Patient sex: F
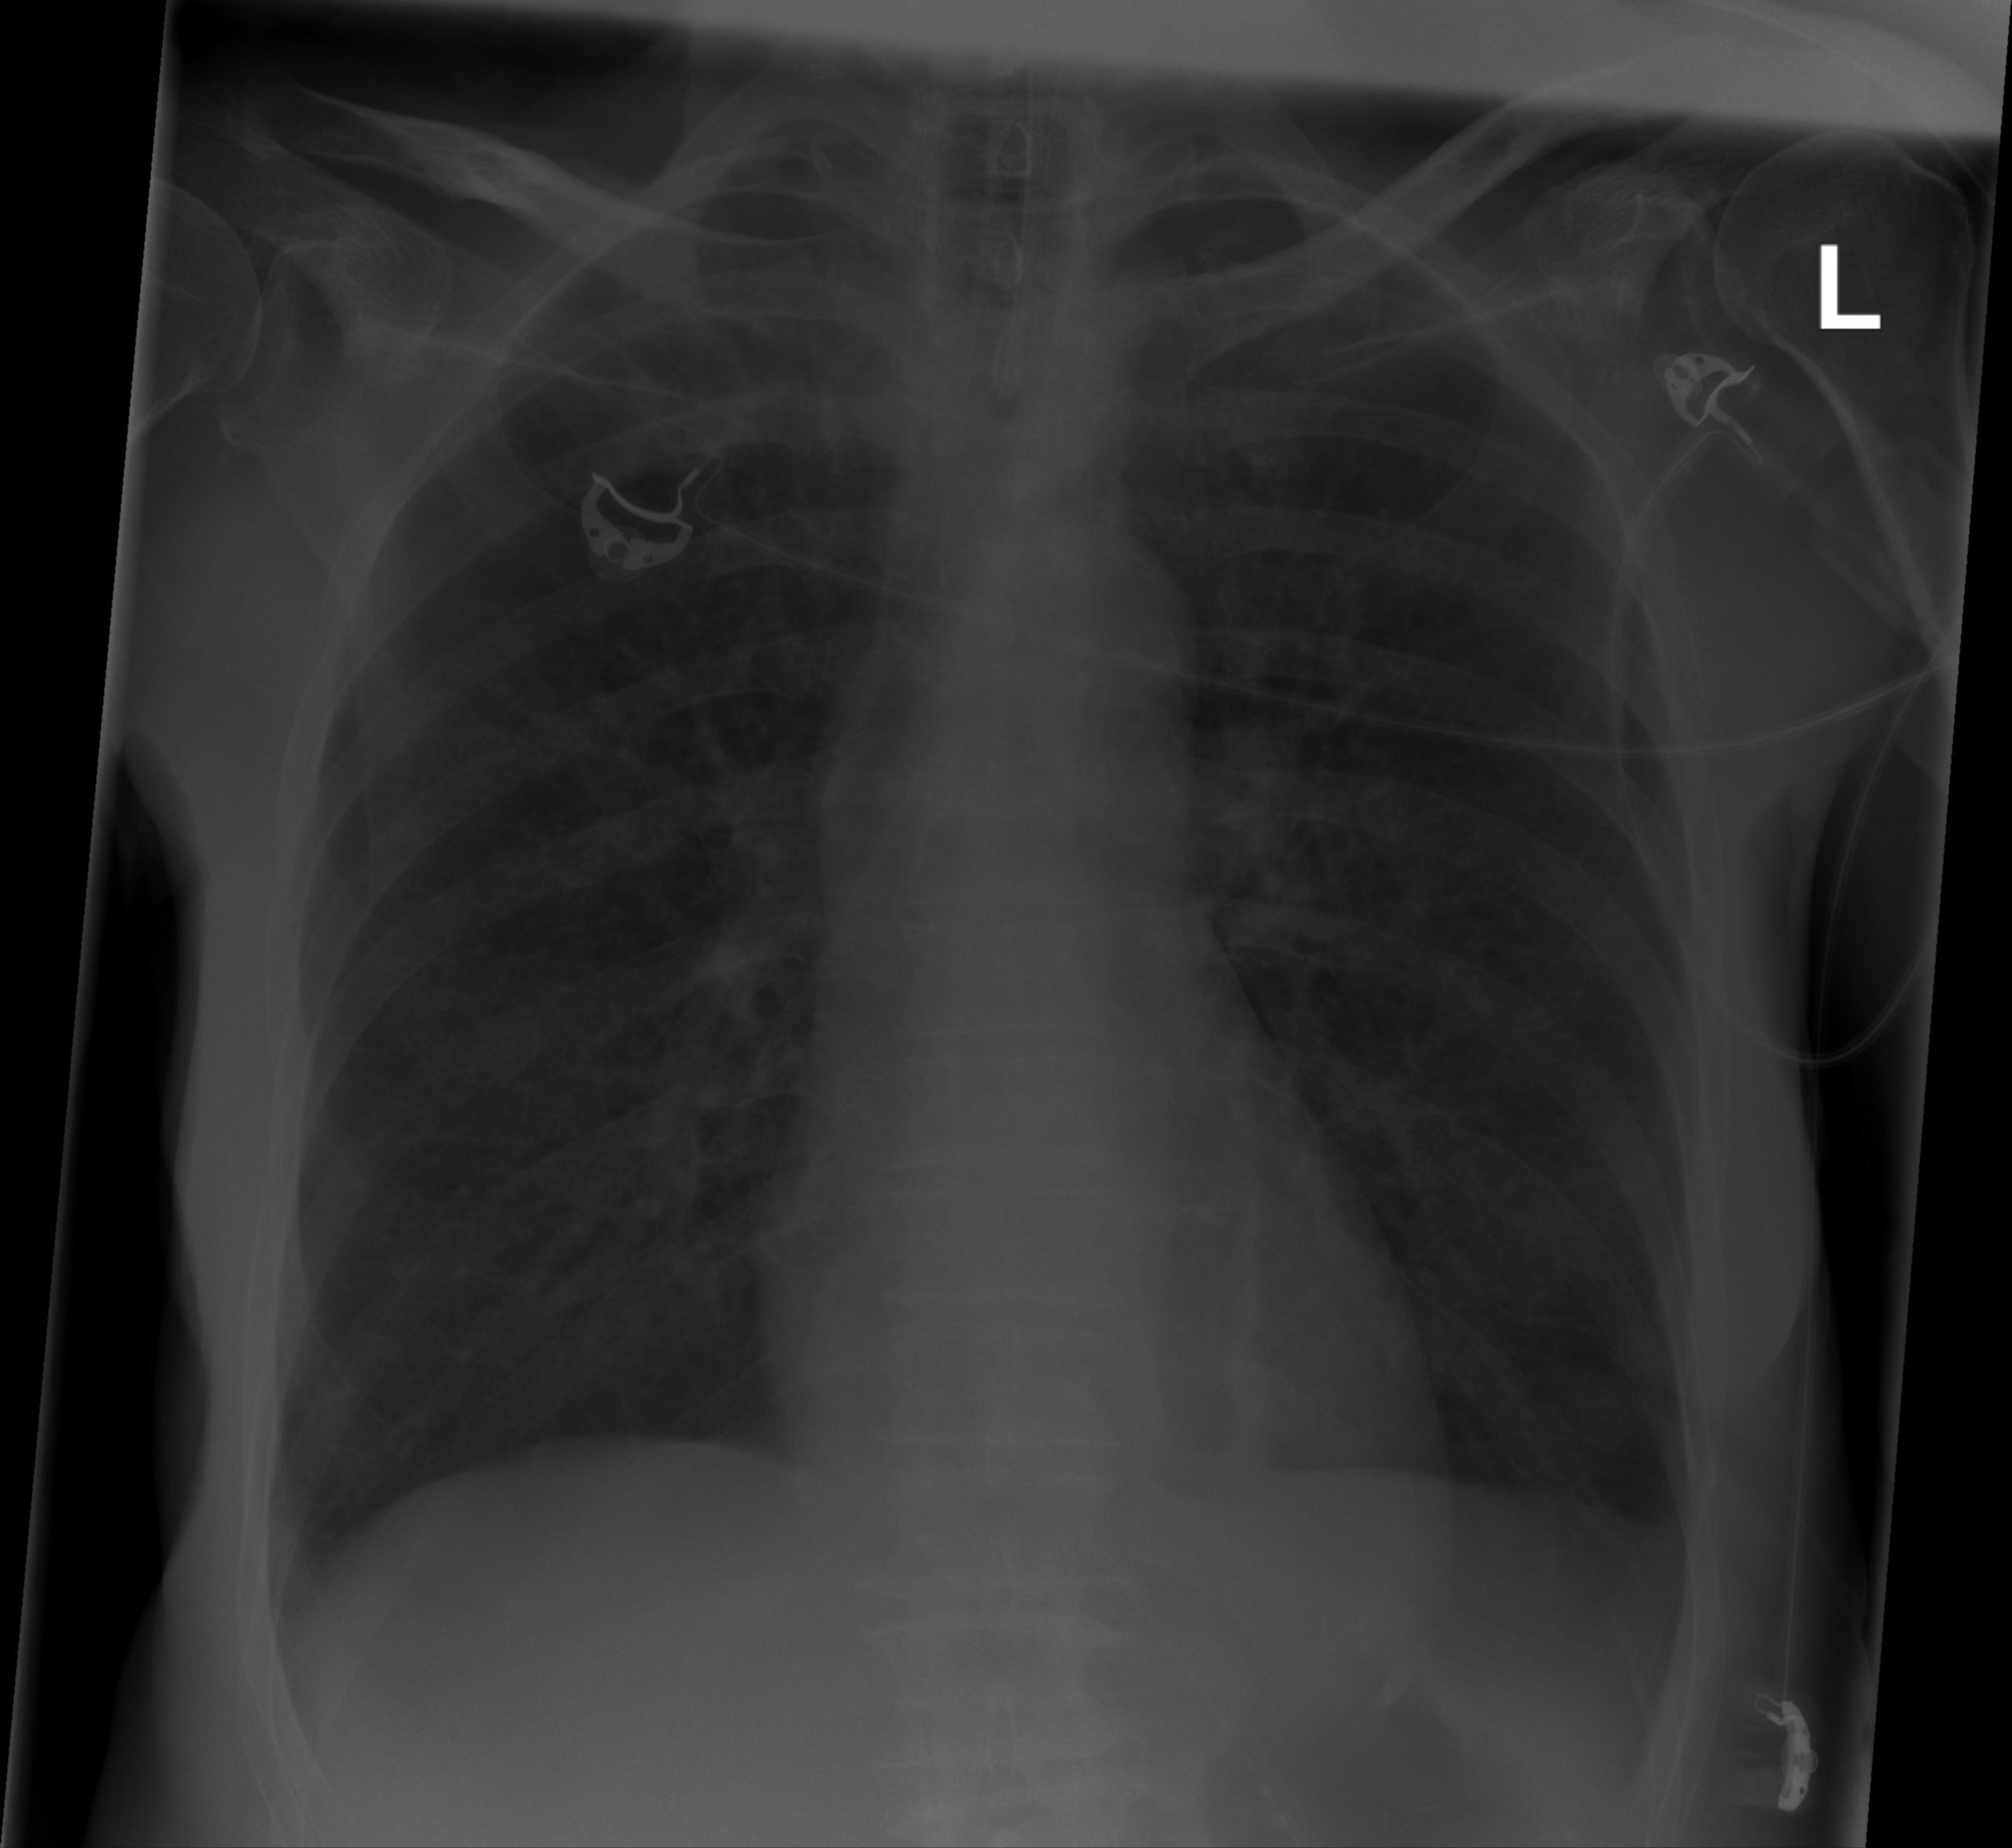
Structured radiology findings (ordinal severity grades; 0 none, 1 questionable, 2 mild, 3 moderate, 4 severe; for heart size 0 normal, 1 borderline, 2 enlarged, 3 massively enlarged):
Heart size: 0
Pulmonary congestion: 0
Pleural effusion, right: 2
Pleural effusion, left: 2
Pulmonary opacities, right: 2
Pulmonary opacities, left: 2
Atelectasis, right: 0
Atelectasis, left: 2